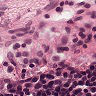
Metastatic tissue present: no